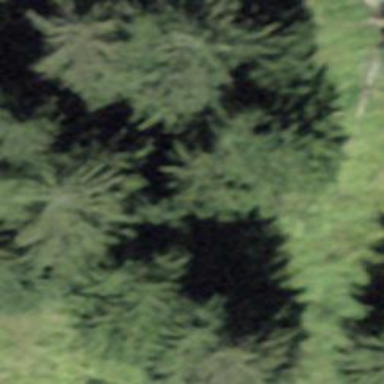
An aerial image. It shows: Forest area.